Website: apple
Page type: billing-address
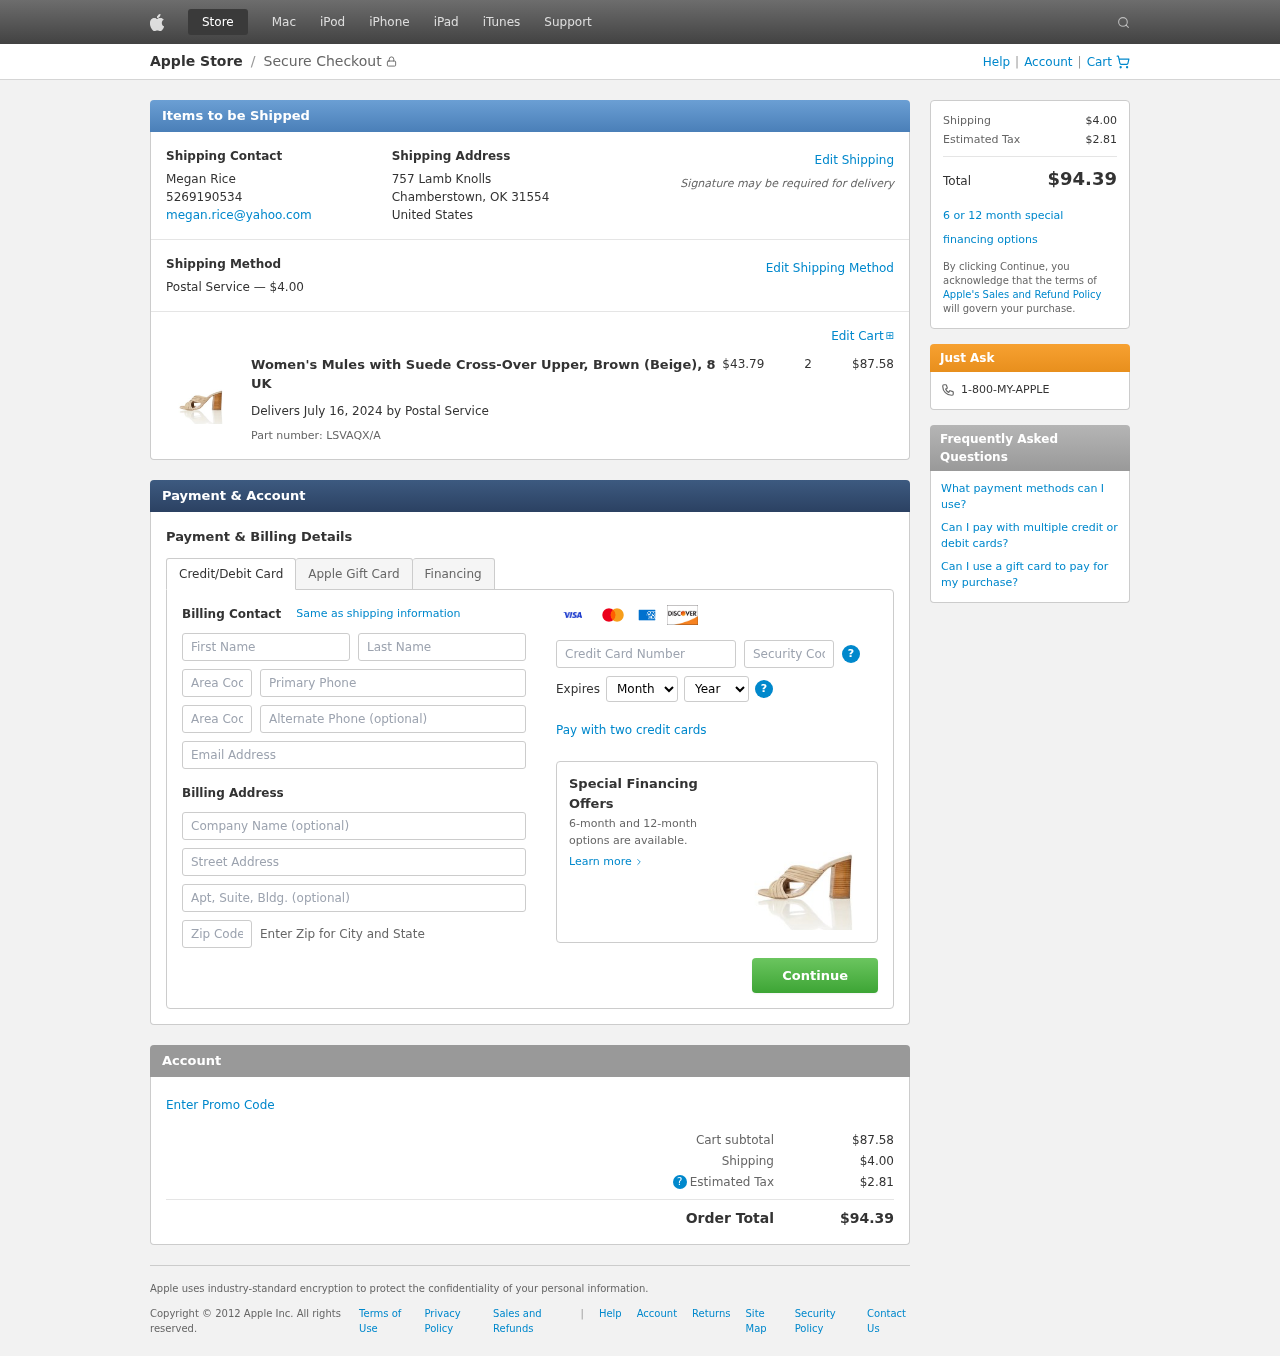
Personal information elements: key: PII_CARD_CVV
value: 653
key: PII_CARD_EXPIRY_MONTH
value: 03
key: PII_CARD_EXPIRY_YEAR
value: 26
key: PII_CARD_NUMBER
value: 4938 6551 3964 3944
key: PII_CITY_STATE_ZIP
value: Chamberstown, OK 31554
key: PII_COUNTRY
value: United States
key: PII_EMAIL
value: megan.rice@yahoo.com
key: PII_FIRSTNAME
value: Megan
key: PII_FULLNAME
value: Megan Rice
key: PII_LASTNAME
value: Rice
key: PII_PHONE
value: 5269190534
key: PII_PHONE_ALT
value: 7329171775
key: PII_PHONE_ALT_AREA
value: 732
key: PII_PHONE_AREA
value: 526
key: PII_POSTCODE2
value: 80471
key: PII_STREET
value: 757 Lamb Knolls
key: PII_STREET2
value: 2790 Mendoza Mountains Suite 110
Product elements: key: PRODUCT1_NAME
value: Women's Mules with Suede Cross-Over Upper, Brown (Beige), 8 UK
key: PRODUCT1_PRICE
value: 43.79
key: PRODUCT1_QUANTITY
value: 2
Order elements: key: ORDER_SHIPPING_COST
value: $4.00
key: ORDER_SUBTOTAL
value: $87.58
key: ORDER_DELIVERY_DATE
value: July 16, 2024
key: ORDER_PART_NUMBER
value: LSVAQX/A
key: ORDER_TAX
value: $2.81
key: ORDER_TOTAL
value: $94.39